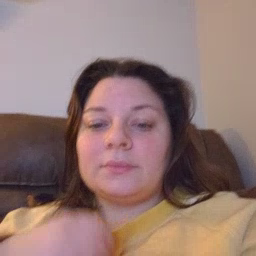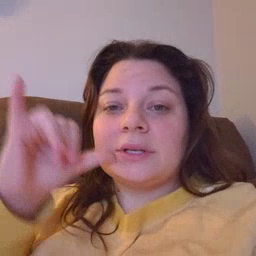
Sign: yesterday